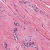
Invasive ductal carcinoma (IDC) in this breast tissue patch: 1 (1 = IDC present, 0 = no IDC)